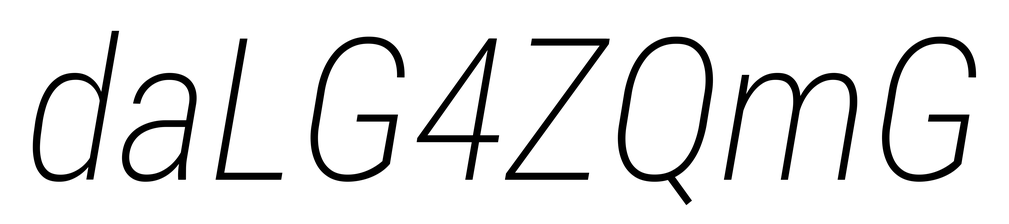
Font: Roboto-Italic_Condensed_ExtraLight_Italic